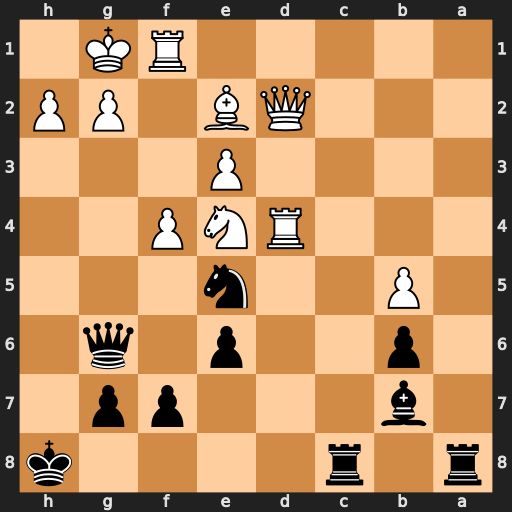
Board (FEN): r1r4k/1b3pp1/1p2p1q1/1P2n3/3RNP2/4P3/3QB1PP/5RK1
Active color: b
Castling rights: -
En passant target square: -
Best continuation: Bxe4 Rxe4 Qxe4